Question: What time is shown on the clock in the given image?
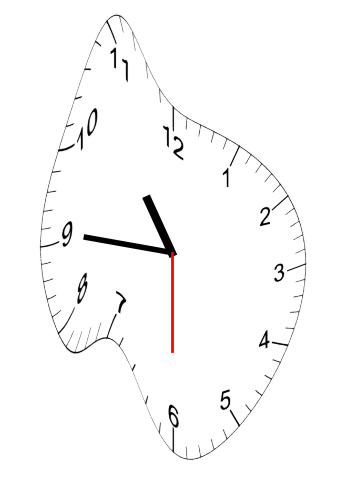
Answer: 10:45:30